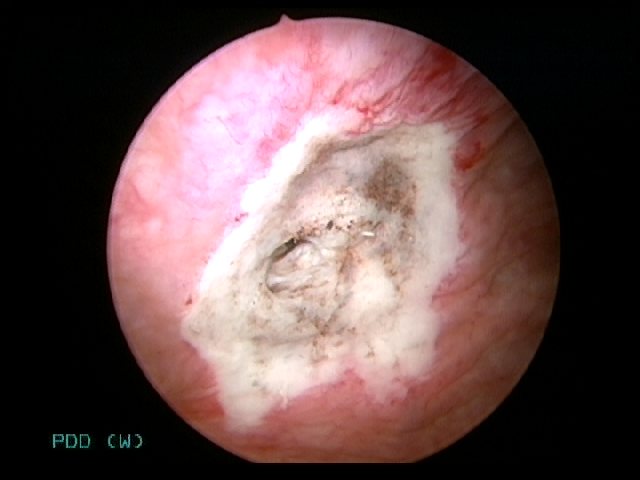
Modality: WLC
Class: Anatomical landmarks
Subclass: ResectionBed
Lesion: L1
Stage: Ta
Morphology: Papillary
Bladder cancer association: No